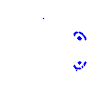
Particle: proton